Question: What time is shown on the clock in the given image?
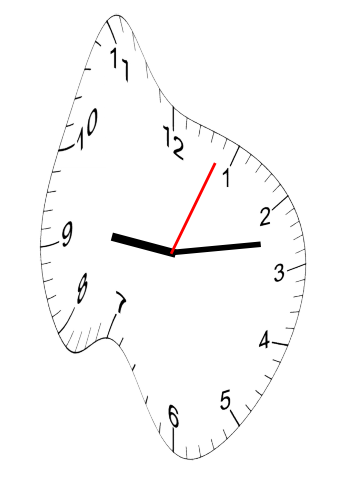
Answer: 09:13:04